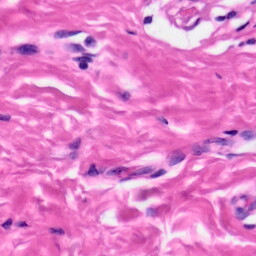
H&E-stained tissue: Skin